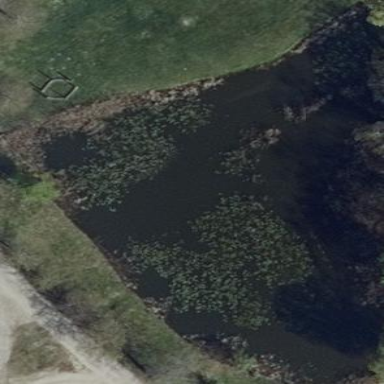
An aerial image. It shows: Pond with natural water.